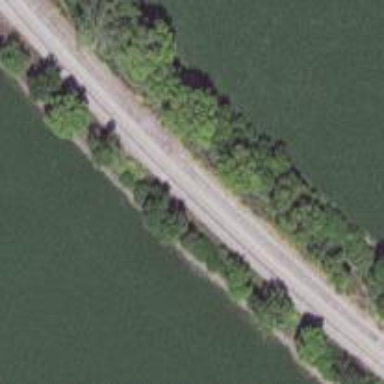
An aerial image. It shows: Railway track.